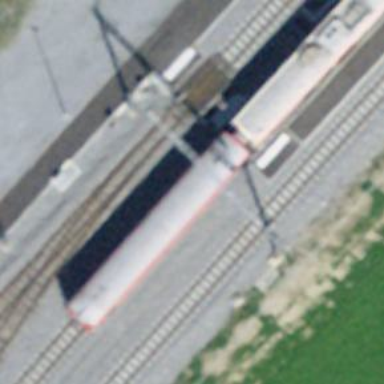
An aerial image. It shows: Railway switch with the turnout on the left side.